You are looking at the envelope spectrum of a bearing's vibration signal. The marked vertical lines are the theoretical fault frequencies for the outer race, inner race, rolling elements, and cage. Classify the bearing condition as one of: normal, inner_race, outer_race, ball.
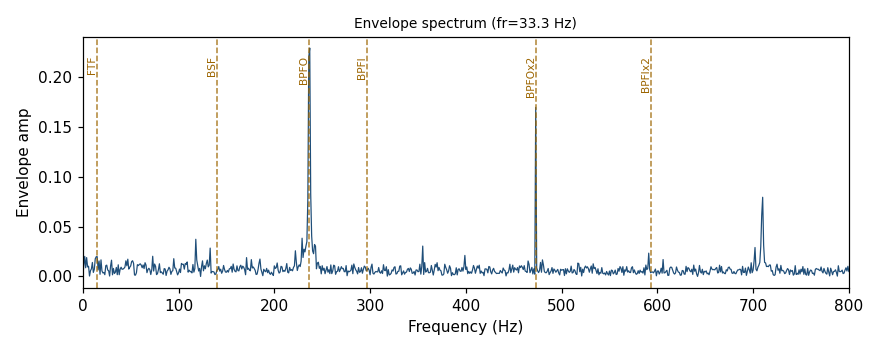
Answer: outer_race